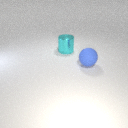
large cyan metal cylinder to the left of large blue rubber sphere